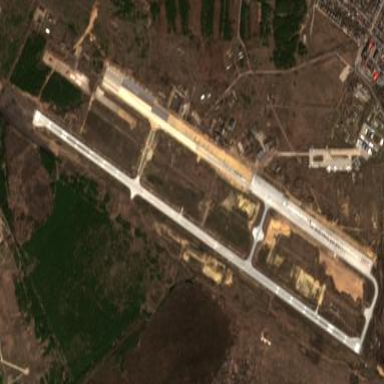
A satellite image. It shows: Military airfield located within larger aerodrome area.